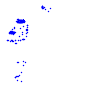
Particle: proton